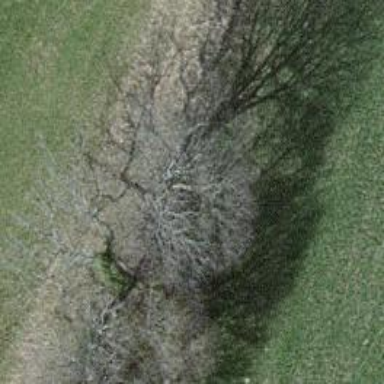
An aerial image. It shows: Row of trees in natural setting.